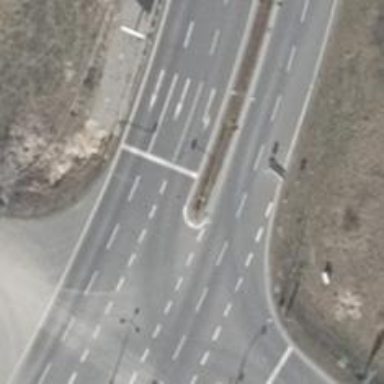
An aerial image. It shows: Road with traffic signals.